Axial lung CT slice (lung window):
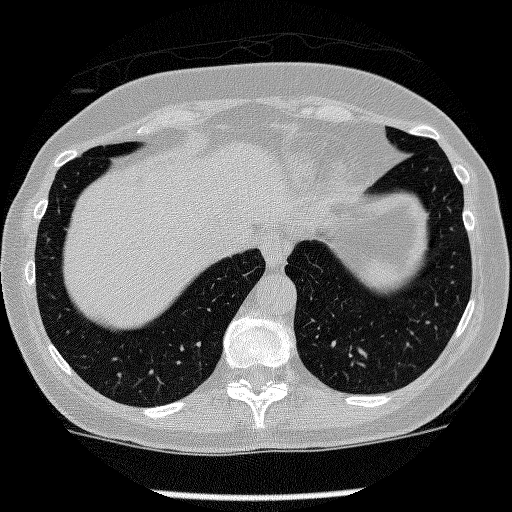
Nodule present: no